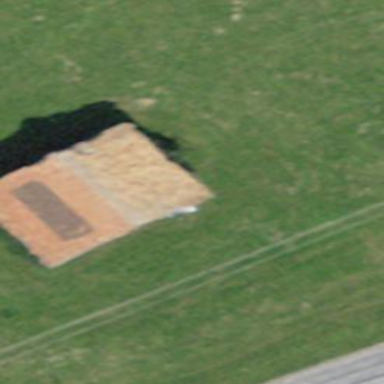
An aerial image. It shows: Rural barn.